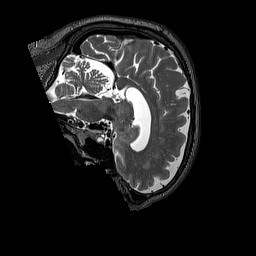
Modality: T2w
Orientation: sagittal
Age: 64
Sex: male
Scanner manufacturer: siemens
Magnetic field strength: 3 T
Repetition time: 3.2 s
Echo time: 0.567 s